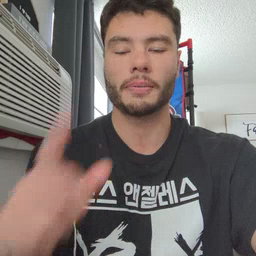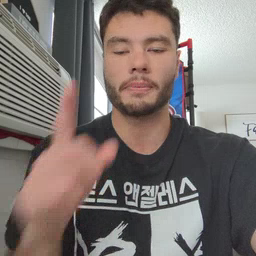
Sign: mouse